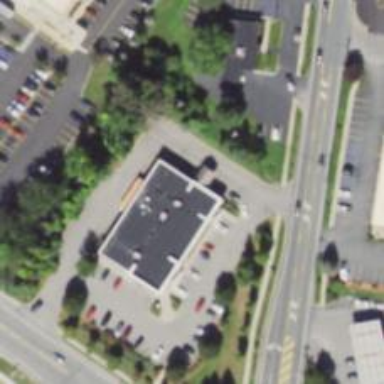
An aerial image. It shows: Pharmacy providing healthcare services.